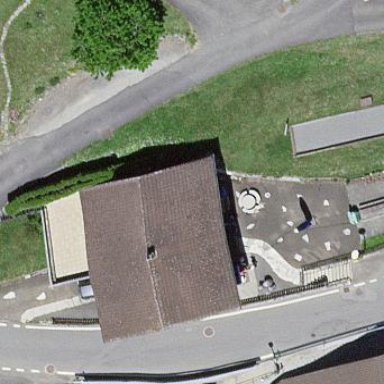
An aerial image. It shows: Restaurant in building.